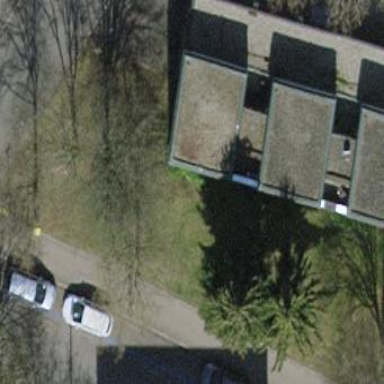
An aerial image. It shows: Flat-roofed building.